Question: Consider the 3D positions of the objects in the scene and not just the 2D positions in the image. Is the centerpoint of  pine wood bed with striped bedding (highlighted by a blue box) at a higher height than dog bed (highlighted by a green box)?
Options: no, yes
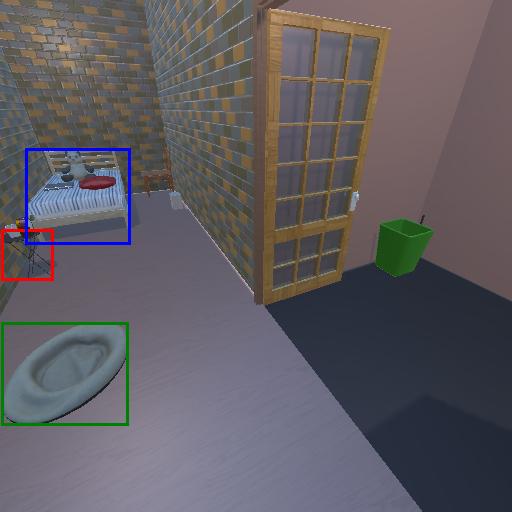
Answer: no